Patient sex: M
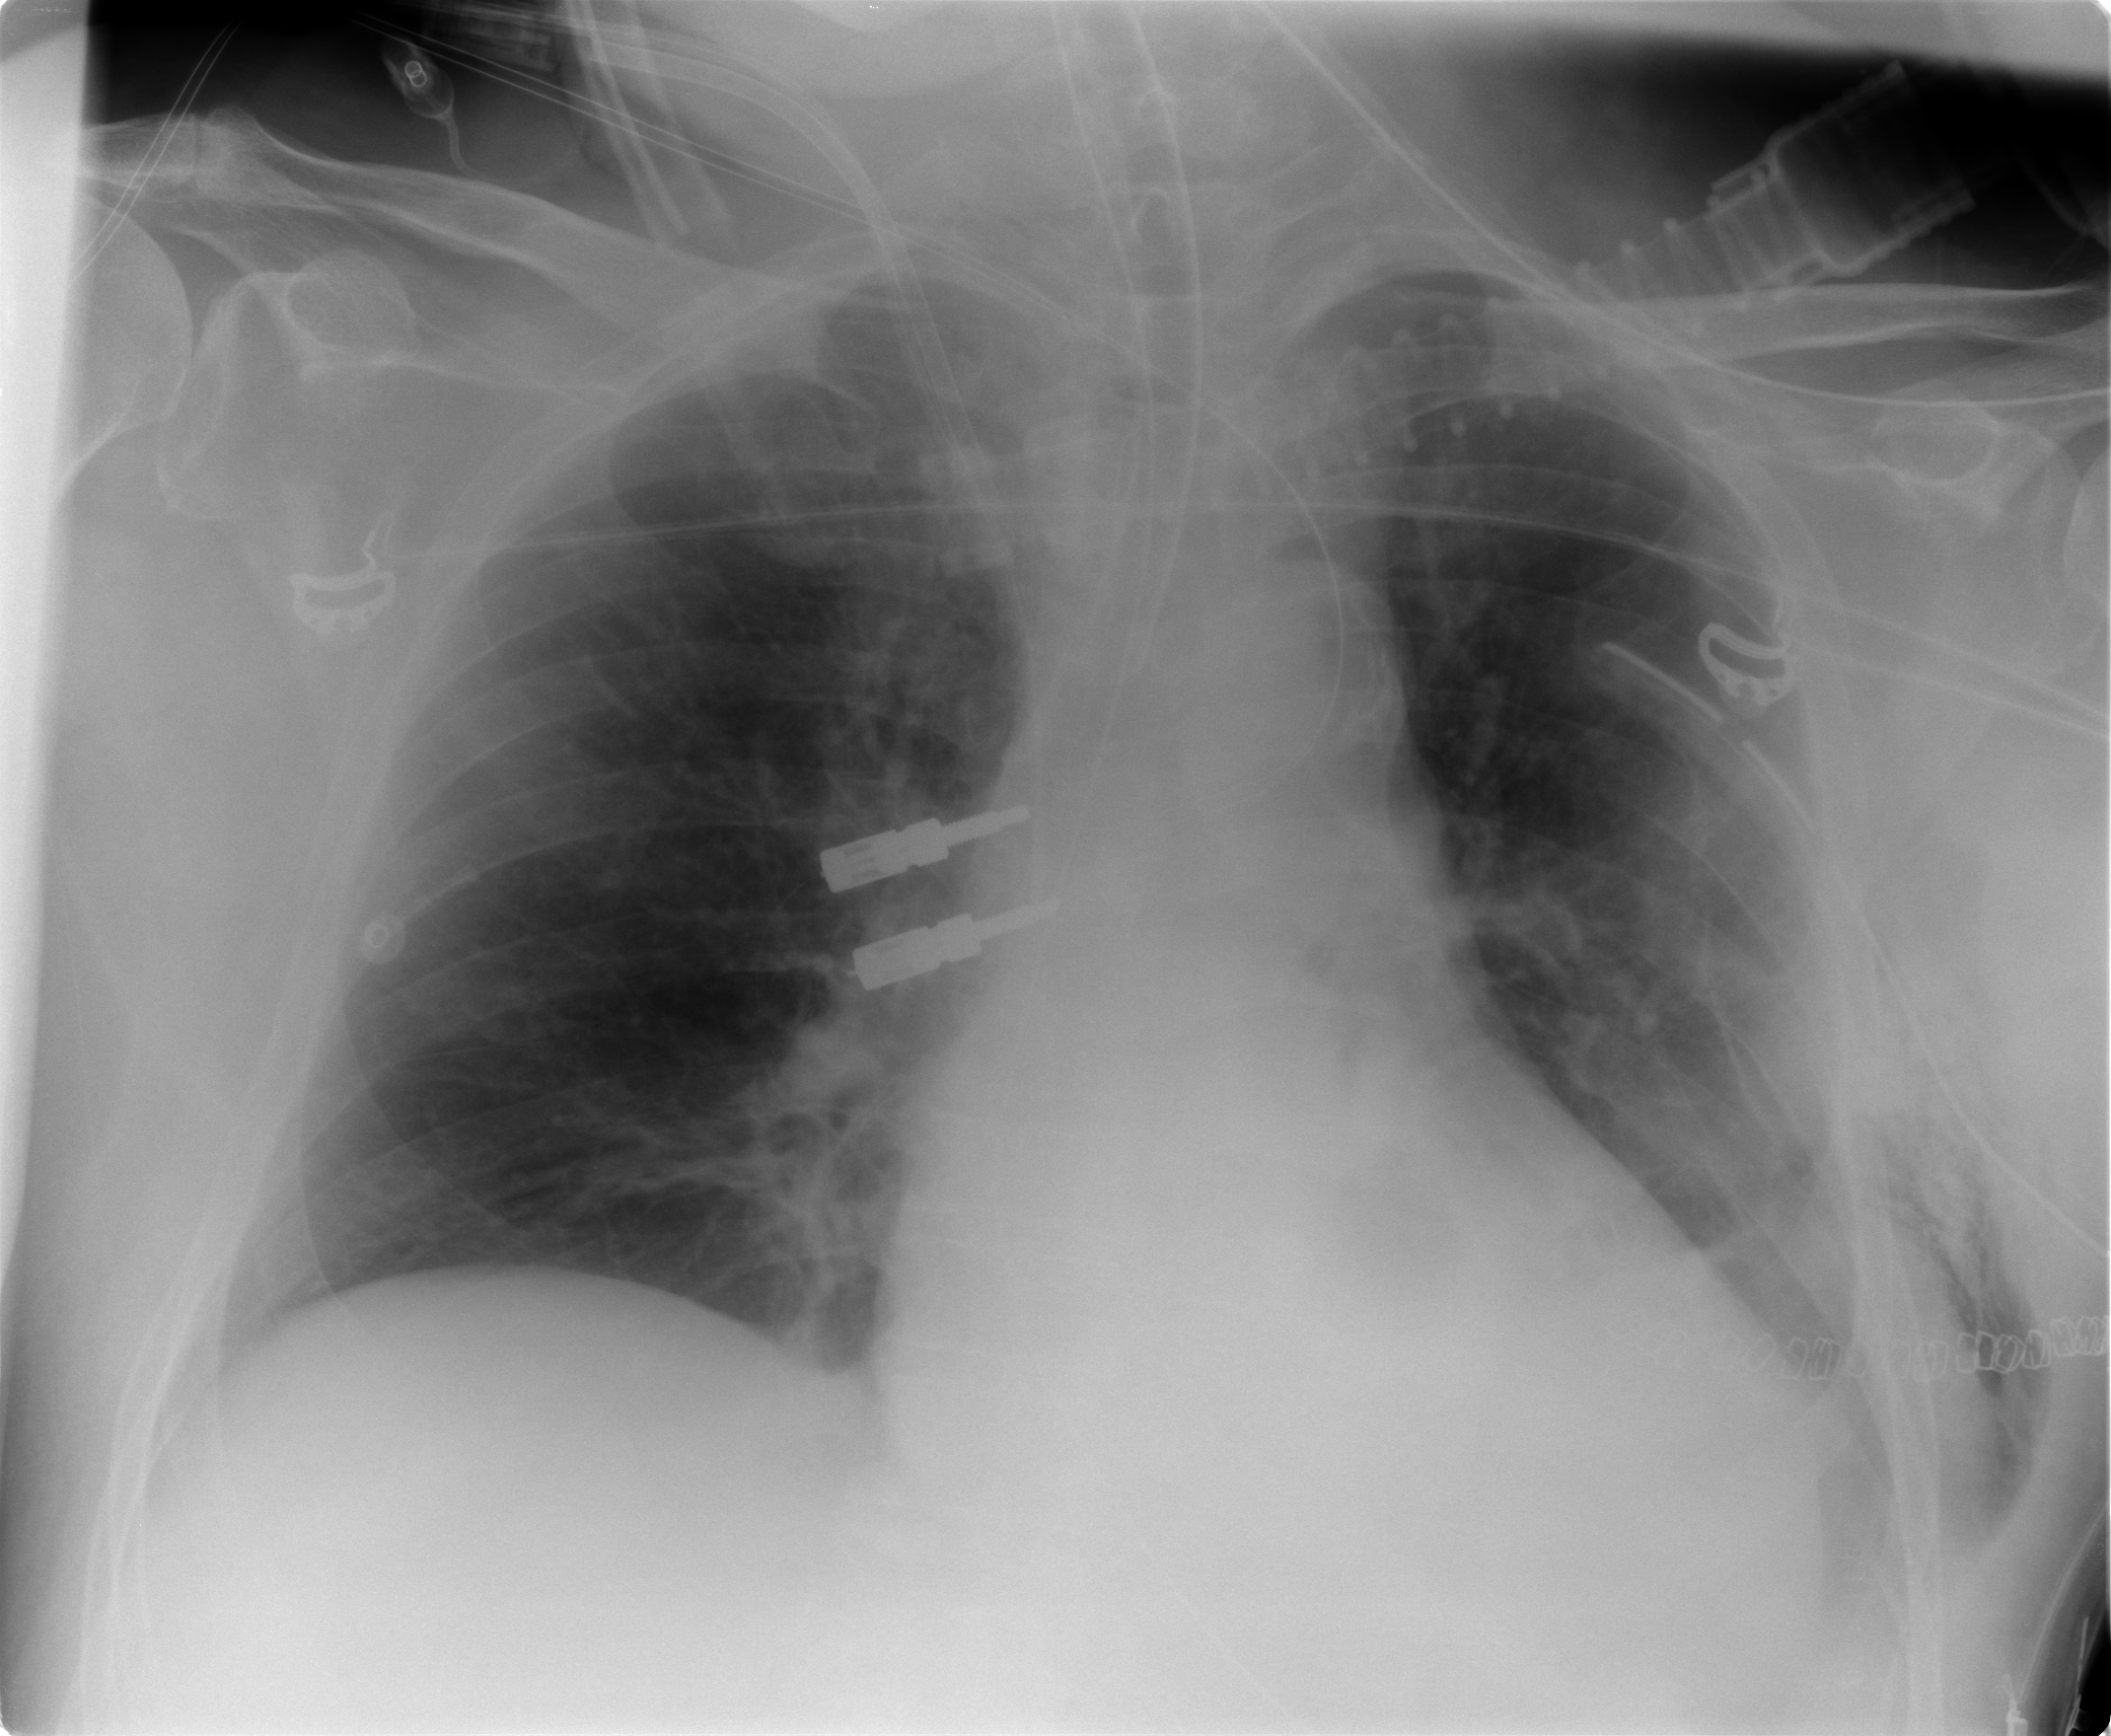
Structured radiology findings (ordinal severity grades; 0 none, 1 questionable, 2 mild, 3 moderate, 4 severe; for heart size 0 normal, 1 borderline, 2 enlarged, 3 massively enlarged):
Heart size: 2
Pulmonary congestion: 2
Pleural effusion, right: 0
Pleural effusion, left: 2
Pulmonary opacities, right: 2
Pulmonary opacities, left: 2
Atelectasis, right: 3
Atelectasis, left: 3